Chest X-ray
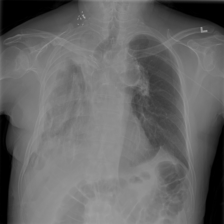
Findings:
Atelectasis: negative
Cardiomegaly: negative
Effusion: negative
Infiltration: negative
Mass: negative
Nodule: negative
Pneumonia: negative
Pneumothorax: negative
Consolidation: negative
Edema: negative
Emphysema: negative
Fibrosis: negative
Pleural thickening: negative
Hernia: negative